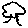
Label: tree